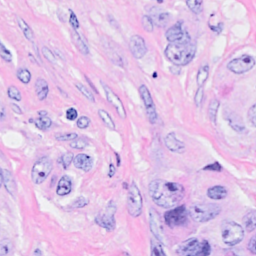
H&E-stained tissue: Breast